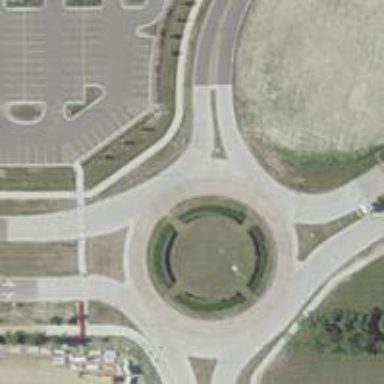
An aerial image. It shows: Service road leading to roundabout with separate sidewalks.